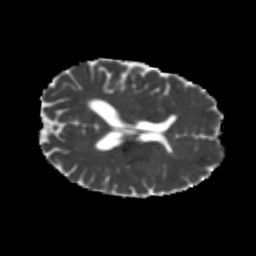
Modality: MD
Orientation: axial
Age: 24
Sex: male
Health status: healthy
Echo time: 0.074 s